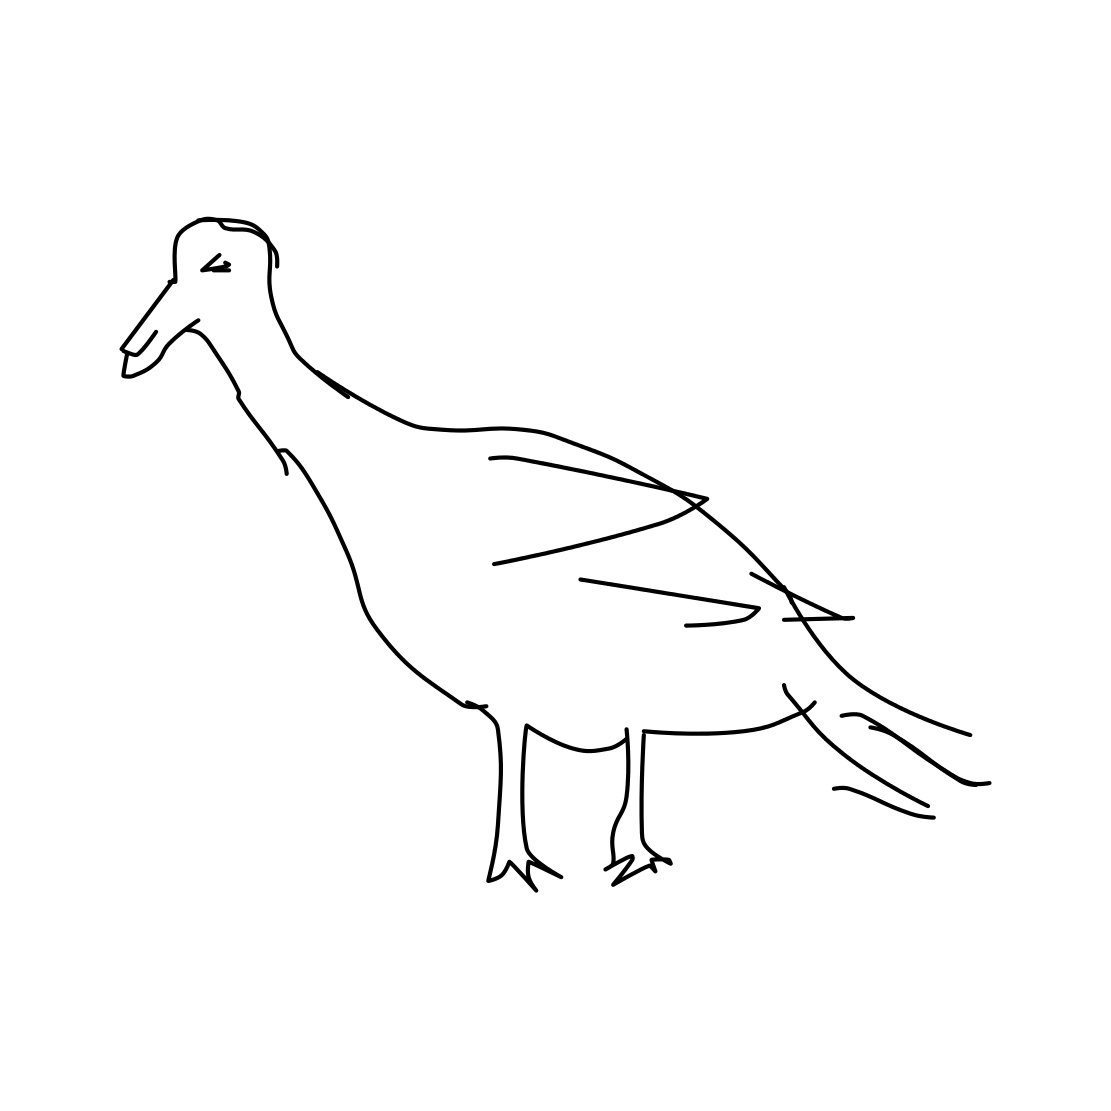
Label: pigeon